Question: I'm having trouble to get the positive area (above y=0). Mathematically the area should be 1.125.
'x=np.arange(1,5,1)'
'y=np.array([-1.5,-0.5,0.5,1.5])'
But none of the function below gives me the answer. The first one is 0. The second one gives me 1.25 which doesn't interpolate to calculate the area. I need to get the answer 1.125. Can anyone help? Thanks!
'np.trapz(y,x)'
'np.trapz(y.clip(min=0),x)'

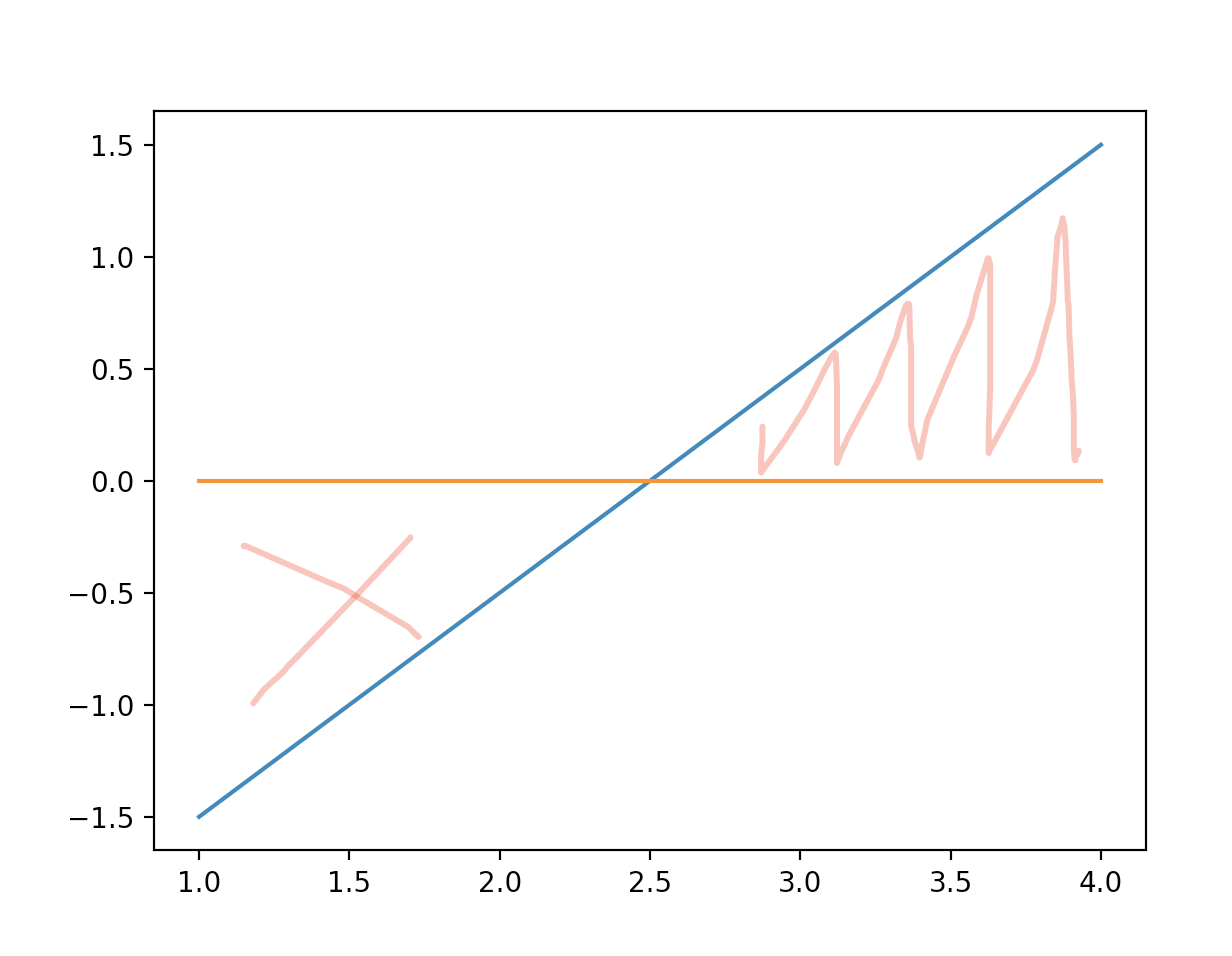
Answer: To do this, you have to find where the linear interpolation of your data crosses the x axis. This function is a variation of a function that I included in another answer (<URL>:
'''
def find_zero_crossings(t, y):
"""
Given the input signal 'y' with samples at times 't',
find the times where the linearly interpolated graph
crosses 0.
't' and 'y' must be 1-D numpy arrays.
"""
transition_indices = np.where((np.sign(y[:-1]) * np.sign(y[1:])) == -1)[0]
# Linearly interpolate the time values where the transition occurs.
t0 = t[transition_indices]
t1 = t[transition_indices + 1]
y0 = y[transition_indices]
y1 = y[transition_indices + 1]
slope = (y1 - y0) / (t1 - t0)
transition_times = t0 - y0 / slope
return transition_times
'''
You can use this for your example in a script such as this:
'''
xx = np.arange(1, 5, 1)
yy = np.array([-1.5, -0.5, 0.5, 1.5])
xz = find_zero_crossings(xx, yy)
print("xz:", xz)
# Insert the x intercepts into the data.
xx2 = np.append(xx, xz)
yy2 = np.append(yy, np.zeros_like(xz))
# Restore the order of xx2, and order yy2 in the same way.
k = xx2.argsort()
xx2 = xx2[k]
yy2 = yy2[k]
print("xx2:", xx2)
print("yy2:", yy2)
# pos_yy2 is the clipped version of yy2.
pos_yy2 = np.maximum(yy2, 0.0)
print("pos_yy2:", pos_yy2)
# Compute the area with 'trapz'.
pos_area = np.trapz(pos_yy2, xx2)
print("pos_area:", pos_area)
'''
Output:
'''
xz: [2.5]
xx2: [1. 2. 2.5 3. 4. ]
yy2: [-1.5 -0.5 0. 0.5 1.5]
pos_yy2: [0. 0. 0. 0.5 1.5]
pos_area: 1.125
'''
A function to do all that is:
'''
def pos_trapz(y, x=None, dx=1.0):
if x is None:
x = np.arange(len(y))*dx
xz = find_zero_crossings(x, y)
# Insert the x intercepts into the data.
x2 = np.append(x, xz)
y2 = np.append(y, np.zeros_like(xz))
# Restore the order of x2, and order y2 in the same way.
# (The function assumes that the input 'x' is in ascending order.)
k = x2.argsort()
x2 = x2[k]
y2 = y2[k]
# pos_y2 is the clipped version of y2.
pos_y2 = np.maximum(y2, 0.0)
# Compute the area with 'trapz'.
return np.trapz(pos_y2, x2)
'''
In an ipython session:
'''
In [107]: xx = np.arange(1, 5, 1)
In [108]: yy = np.array([-1.5, -0.5, 0.5, 1.5])
In [109]: pos_trapz(yy, xx)
Out[109]: 1.125
'''